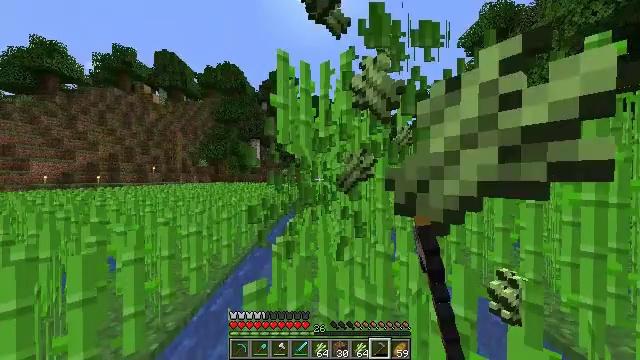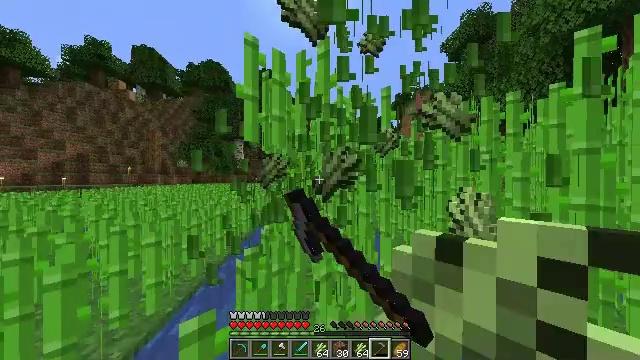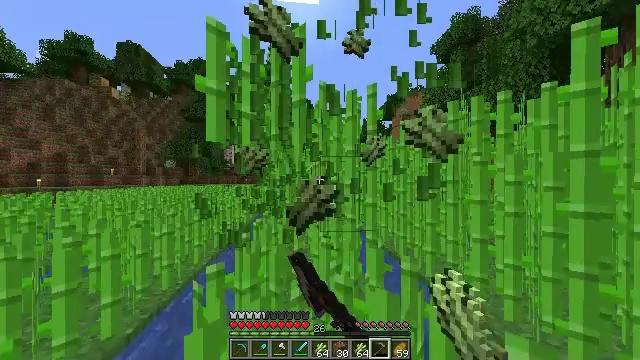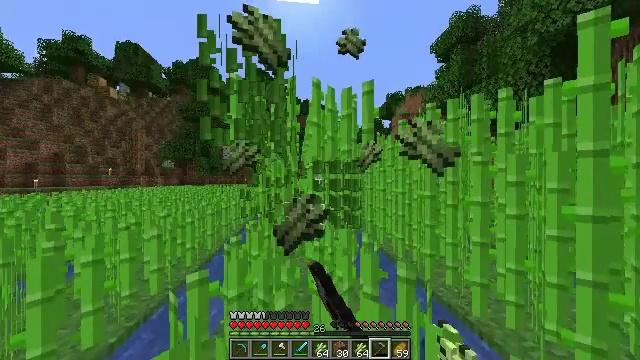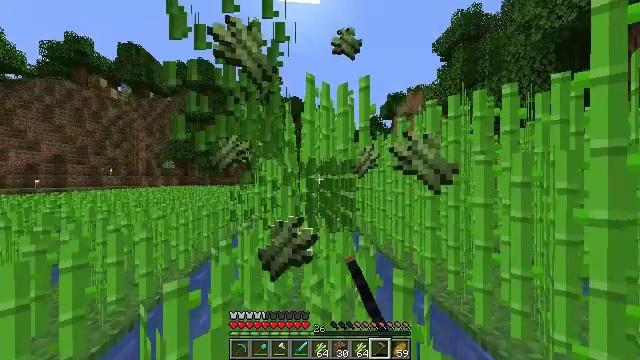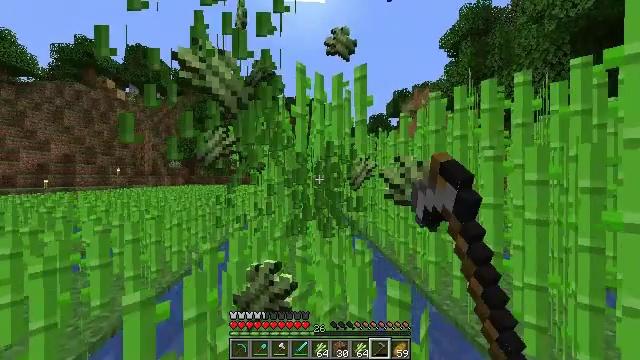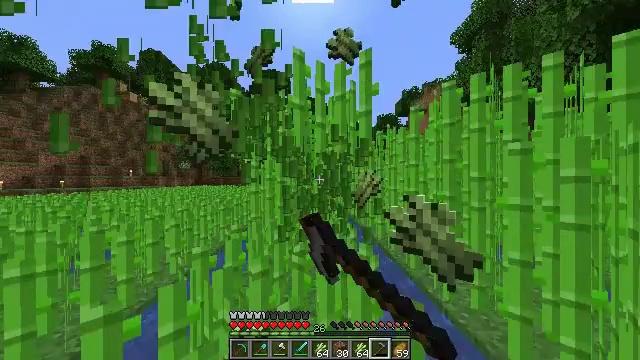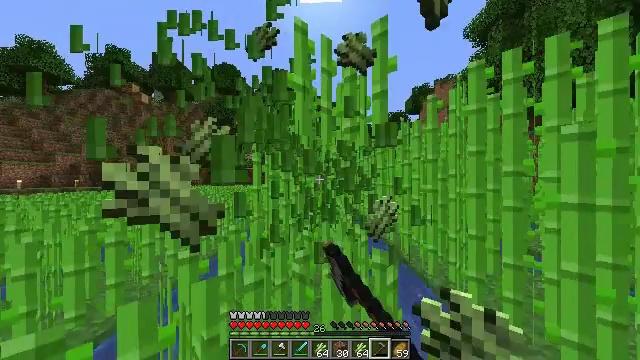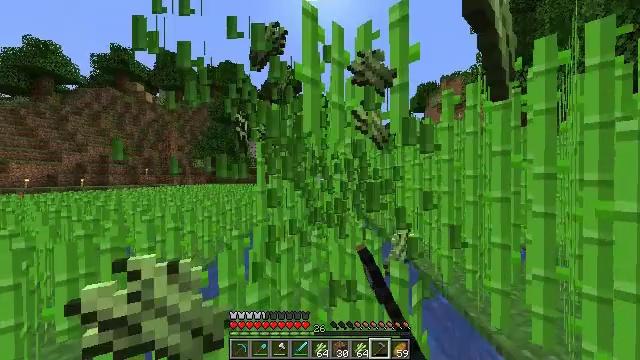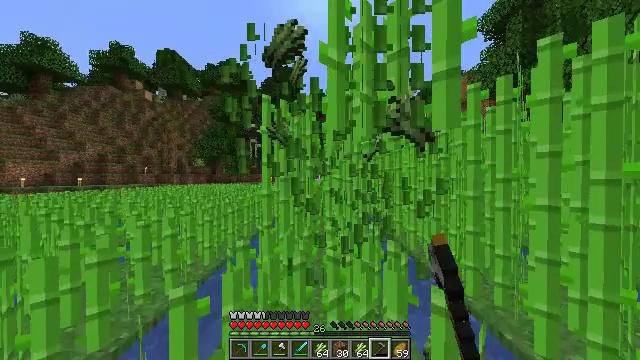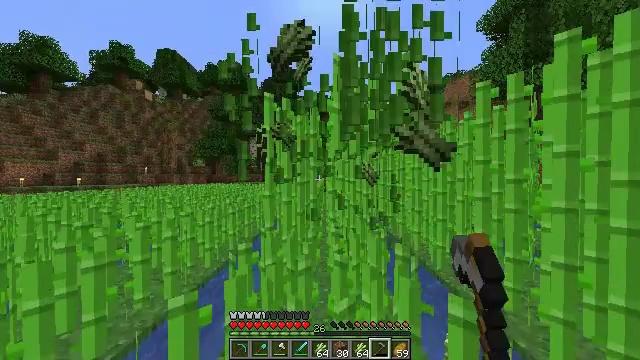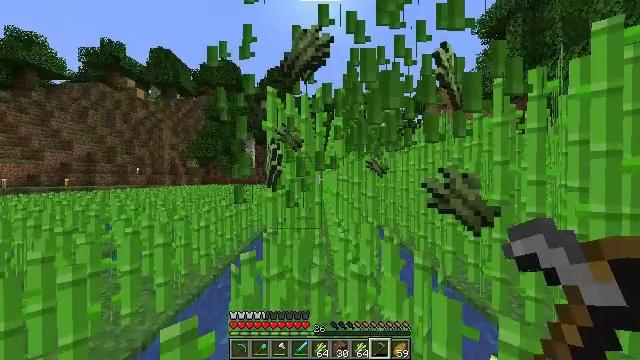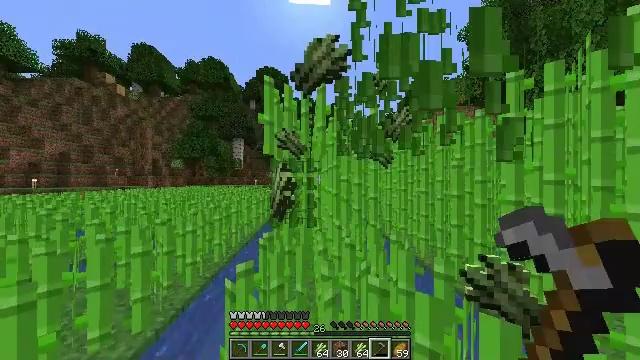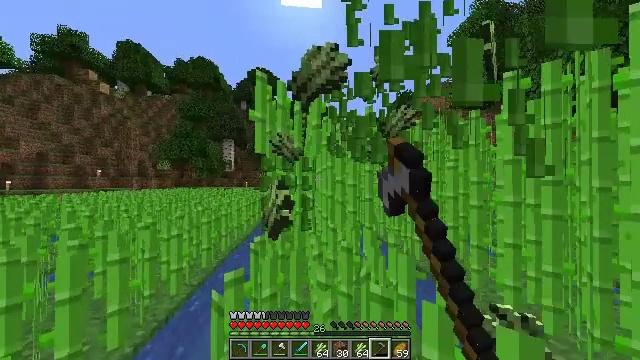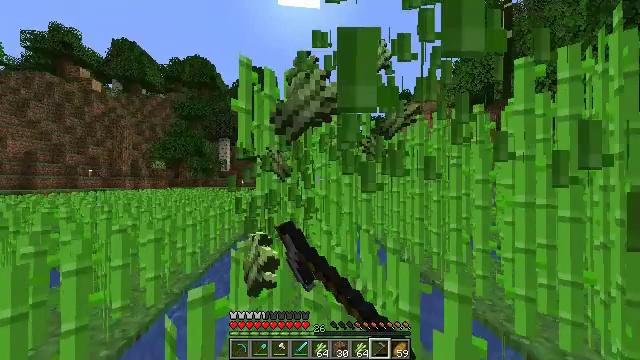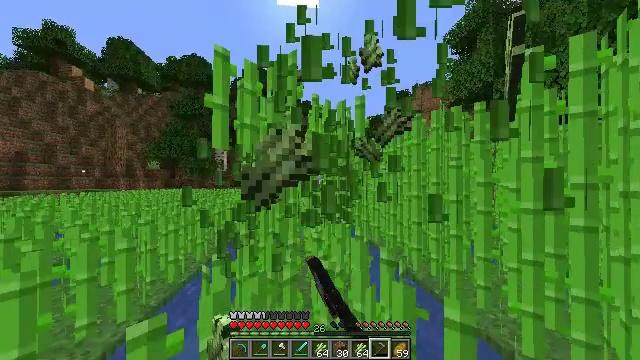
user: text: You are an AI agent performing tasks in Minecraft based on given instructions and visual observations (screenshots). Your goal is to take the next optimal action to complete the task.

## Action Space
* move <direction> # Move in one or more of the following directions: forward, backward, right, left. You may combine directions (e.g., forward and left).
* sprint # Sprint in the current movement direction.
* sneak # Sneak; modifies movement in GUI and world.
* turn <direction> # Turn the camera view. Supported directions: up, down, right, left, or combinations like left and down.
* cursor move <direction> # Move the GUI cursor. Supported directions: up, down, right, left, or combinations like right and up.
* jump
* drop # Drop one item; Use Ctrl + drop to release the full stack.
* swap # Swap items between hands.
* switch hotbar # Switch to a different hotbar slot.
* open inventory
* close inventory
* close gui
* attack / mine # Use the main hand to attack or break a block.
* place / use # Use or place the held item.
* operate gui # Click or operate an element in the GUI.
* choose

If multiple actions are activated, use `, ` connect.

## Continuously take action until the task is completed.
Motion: motion action
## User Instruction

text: Break the sugar cane.
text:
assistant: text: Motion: move forward and move right, sprint, turn right, attack / mine
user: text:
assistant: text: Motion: move forward and move right, sprint, turn right, attack / mine
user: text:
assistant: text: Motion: move forward and move right, sprint, attack / mine
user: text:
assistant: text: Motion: move forward and move right, sprint, attack / mine
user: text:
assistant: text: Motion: move forward, sprint, turn left, attack / mine
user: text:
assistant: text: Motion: move forward, sprint, turn left, attack / mine
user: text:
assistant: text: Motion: move forward and move left, sprint, turn left, attack / mine
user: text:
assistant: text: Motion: move forward and move left, sprint, attack / mine
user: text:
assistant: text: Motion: move forward and move left, sprint, attack / mine
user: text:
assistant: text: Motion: move forward and move left, sprint, attack / mine
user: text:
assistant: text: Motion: move forward and move left, sprint, turn right, attack / mine
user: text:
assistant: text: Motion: move forward, sprint, turn right, attack / mine
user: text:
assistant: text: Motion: move forward and move right, sprint, turn right, attack / mine
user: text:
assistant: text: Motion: move forward and move right, sprint, attack / mine
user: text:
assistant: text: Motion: move forward and move right, sprint, attack / mine
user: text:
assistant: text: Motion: move forward and move right, sprint, attack / mine
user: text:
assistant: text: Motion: move forward, sprint, attack / mine
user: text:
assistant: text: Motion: move forward and move left, sprint, turn left, attack / mine
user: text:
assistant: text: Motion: move forward and move left, sprint, turn left, attack / mine
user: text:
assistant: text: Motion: move forward and move left, sprint, turn left, attack / mine
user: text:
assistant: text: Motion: move forward and move left, sprint, attack / mine
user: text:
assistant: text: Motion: move forward, sprint, attack / mine
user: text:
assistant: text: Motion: move forward, sprint, attack / mine
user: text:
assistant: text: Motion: move forward and move right, sprint, turn right, attack / mine
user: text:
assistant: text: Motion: move forward and move right, sprint, turn right, attack / mine
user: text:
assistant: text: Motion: move forward and move right, sprint, attack / mine
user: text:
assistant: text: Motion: move forward and move right, sprint, attack / mine
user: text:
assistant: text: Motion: move forward, sprint, attack / mine
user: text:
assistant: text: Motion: move forward and move left, sprint, turn left, attack / mine
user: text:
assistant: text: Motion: move forward and move left, sprint, turn left, attack / mine